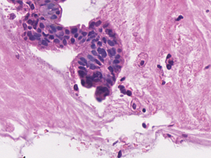
Tumor epithelial tissue: yes
Tumor-associated stroma tissue: no
Normal tissue: no